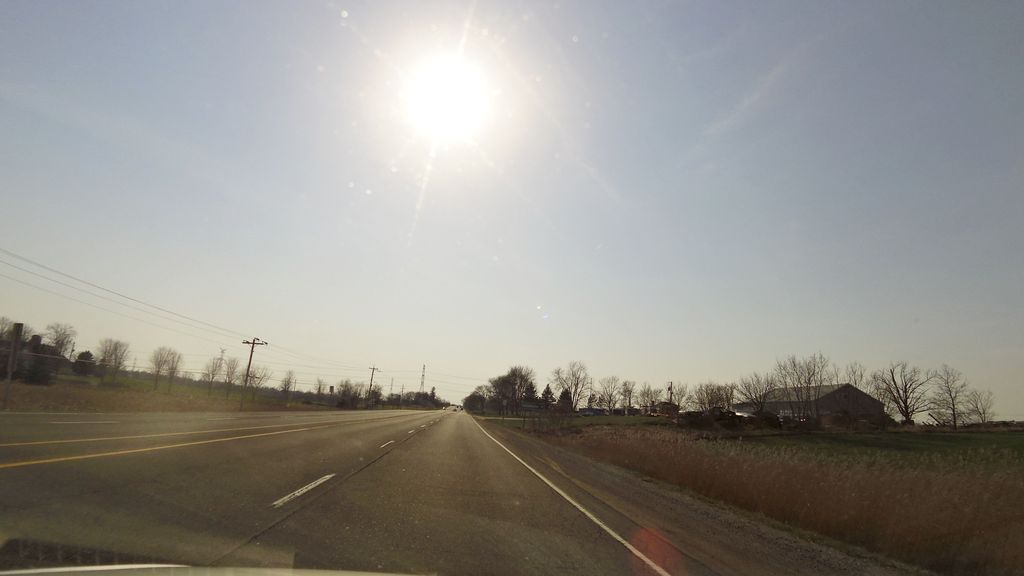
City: hamilton